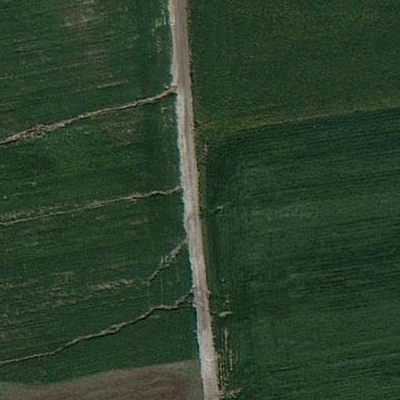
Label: bField